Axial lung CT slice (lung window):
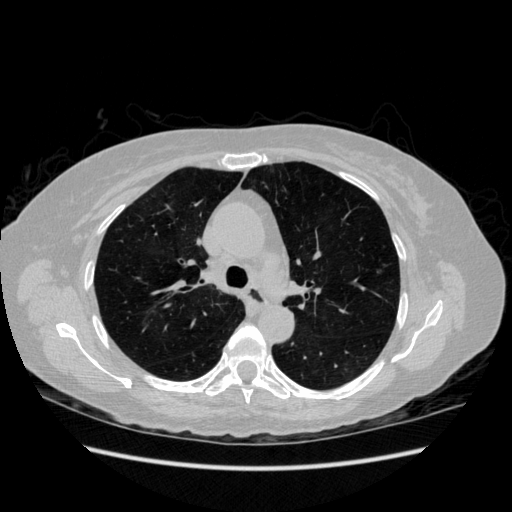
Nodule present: no